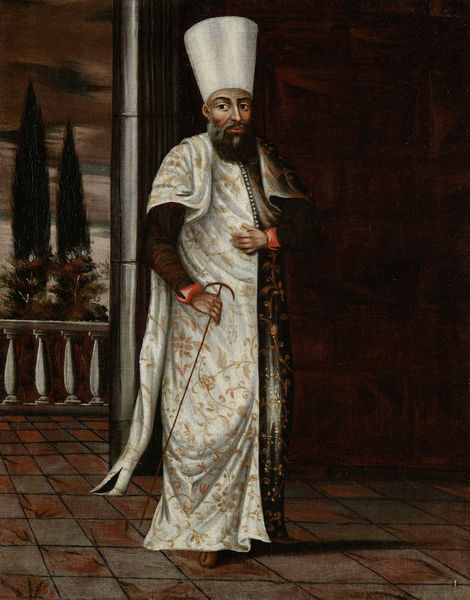
Titel: De Tchavouch Bachi
Künstler: Jean Baptiste Vanmour
Standort: Amsterdam
Institution: Rijksmuseum
Schlagwörter: baum, hand, himmel, mann, umhang, weiß, bäume, grün, braun, grau, hut, schwarz, ausblick, rot, bart, wand, augen, halten, kleidung, silber, ärmel, bildnis, portrait, gold, mantel, pflanzen, stock, zypressen, balkon, terrasse, stab, modern, mauer, könig, robe, geländer, exotisch, palast, fliesen, manschetten, herrscher, fleisen, rotbraun, sultan